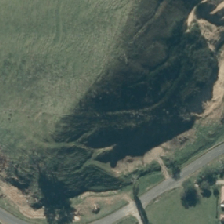
Land cover: high_producing_grassland